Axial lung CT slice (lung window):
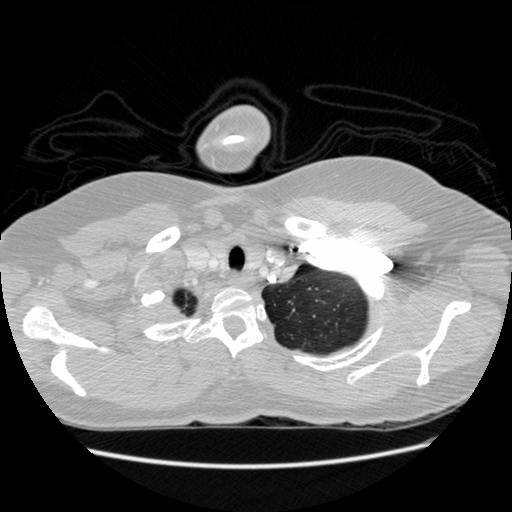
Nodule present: no